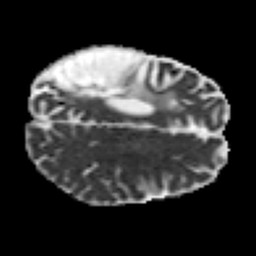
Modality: MD
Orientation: axial
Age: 38
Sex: female
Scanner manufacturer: siemens
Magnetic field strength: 3 T
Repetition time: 7.3 s
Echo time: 0.087 s